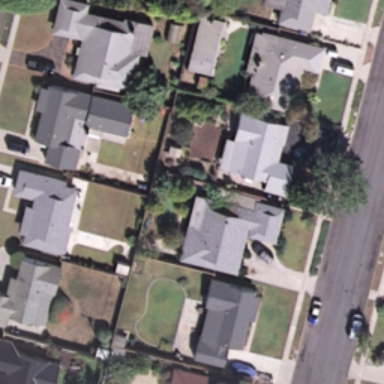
It is a medium residential area .